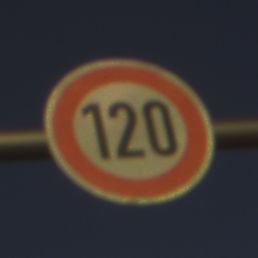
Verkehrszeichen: Geschwindigkeit120
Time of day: SunriseSunset
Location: Outdoor (RoadRail)
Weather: Clear
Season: NotSpecified
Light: Natural